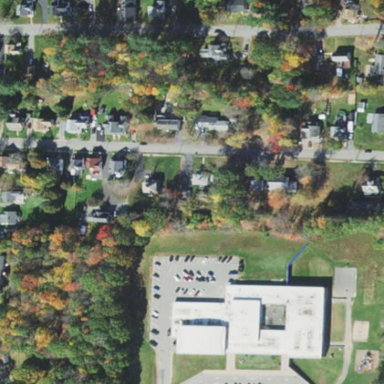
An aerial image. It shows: School.